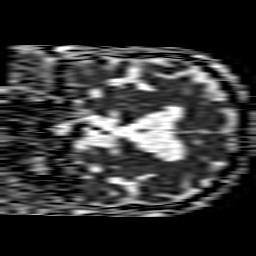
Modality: ADC
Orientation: coronal
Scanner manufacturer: philips
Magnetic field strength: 1.5 T
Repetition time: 3.962 s
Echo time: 0.09411 s